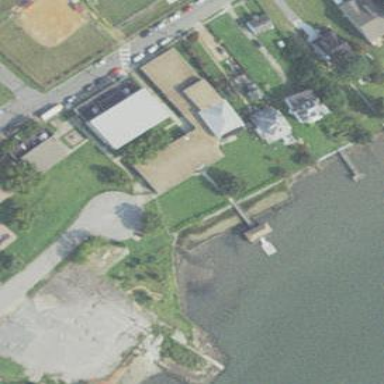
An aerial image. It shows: School building.